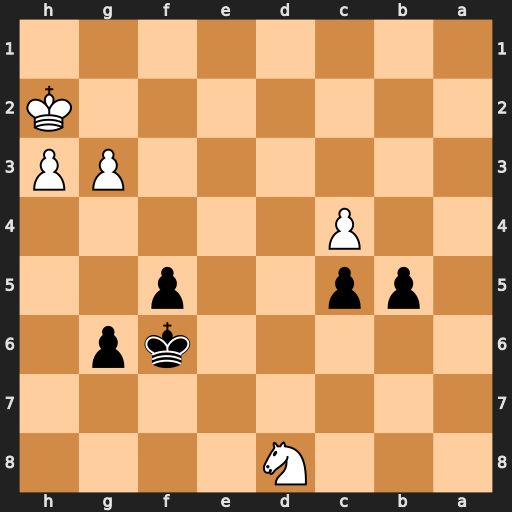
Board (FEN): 3N4/8/5kp1/1pp2p2/2P5/6PP/7K/8
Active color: b
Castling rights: -
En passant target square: -
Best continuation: b4 Nb7 b3 Nxc5 b2